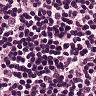
Metastatic tissue present: no